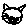
Label: cat